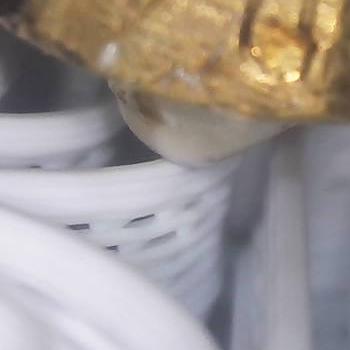
Flow rate: 70%